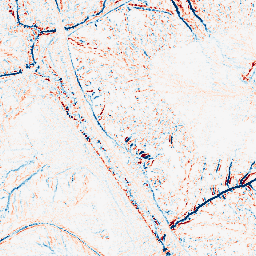
Category: edge_preserving
Decomposition family: median
Decomposition parameters: size: 5
Upsampling method: cubic_catmull_rom
Upsampling parameters: scale: 2
Upsampling scale: 2